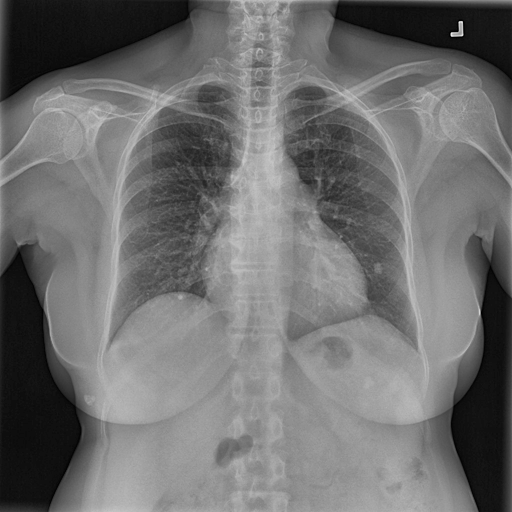
Finding: NORMAL